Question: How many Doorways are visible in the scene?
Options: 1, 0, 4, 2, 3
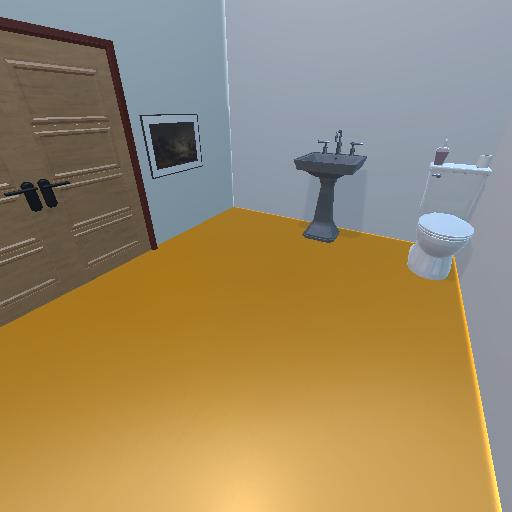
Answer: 1